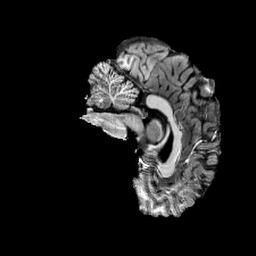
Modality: T1w
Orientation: sagittal
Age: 26
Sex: female
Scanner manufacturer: siemens
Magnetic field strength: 6.98 T
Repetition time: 6 s
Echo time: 0.00302 s